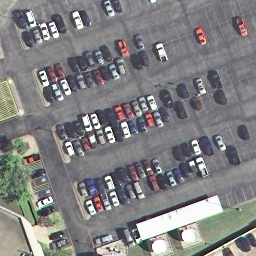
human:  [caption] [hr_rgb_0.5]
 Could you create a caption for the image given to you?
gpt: Lots of cars parked in lines in the parking lot .

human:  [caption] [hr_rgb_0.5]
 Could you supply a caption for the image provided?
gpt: It is a parking lot with many cars parked neatly and many parking spots are free .

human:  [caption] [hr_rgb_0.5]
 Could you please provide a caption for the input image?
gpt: Lots of cars parked neatly in the parking lot .

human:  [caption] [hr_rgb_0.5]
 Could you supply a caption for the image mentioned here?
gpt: Many cars parked neatly with many empty parking spaces in the parking lot .

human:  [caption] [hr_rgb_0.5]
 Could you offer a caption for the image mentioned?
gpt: Many cars parked in lines with many free parking spots in the parking lot .